Question: I have this problem which is getting the dropped images matched with the whole image on left side! so basically the issue is getting the sliced images matched with the whole image on the left.
this's the code below so far along with html page image:

HTML below:
'''
<!DOCTYPE html>
<html lang="en">
<head>
<meta charset="utf-8" />
<meta name="viewport" content="width=device-width, initial-scale=1">
<link rel="icon" href="../images/favicon_week2-1.ico" type="image/gif">
<title>week8-1</title>
<link rel="stylesheet" href="css/normalize.css">
<link rel="stylesheet" href="css/homework.css">
<link rel="stylesheet" href="css/spectrum.css">
<link rel="stylesheet" href="css/slicknav.css">
<link rel="stylesheet" href="css/jquery-ui.css">
<script src="js/week8.js"></script>
<script src="https://code.jquery.com/jquery-2.1.3.min.js"></script>
<script src="http://code.jquery.com/ui/1.10.1/jquery-ui.js"></script>
<script src="/js/jquery.slicknav.min.js"></script>
<script src="chapter06.js"></script>
</head>
<body>
<header>
<img src="images/rummage_sale_week2-1.png" class="logo" alt="Logo">
<h2>Image Puzzle</h2>
</header>
<main>
<section>
<p>Drag the blocks to make the complete image in the grid as shown below:</p>
<img src="images/FinishedImage.JPG" width="120" height= "120">
<br>
<div id="group">
<div id="twoBoxesTop">
<div id="div1" ondrop="dropIt(event)" ondragover="beingDropped(event)"></div>
<div id="div2" ondrop="dropIt(event)" ondragover="beingDropped(event)"></div>
</div>
<br>
<div id="twoBoxesBot">
<div id="div3" ondrop="dropIt(event)" ondragover="beingDropped(event)"></div>
<div id="div4" ondrop="dropIt(event)" ondragover="beingDropped(event)"></div>
</div>
</div>
<h2 id="result"></h2>
<br>
<div id="imgDiv">
<img id="drag1" src="images/rummage_sale_week2-1.png" draggable="true" ondragstart="dragIt(event)" width="100" height="100">
<br>
<img id="drag2" src="images/jpegat20012quality.jpg" draggable="true" ondragstart="dragIt(event)" width="100" height="100">
<br>
<img id="drag3" src="images/rsImage.jpg" draggable="true" ondragstart="dragIt(event)" width="100" height="100">
<br>
<img id="drag4" src="images/rsImage02.jpg" draggable="true" ondragstart="dragIt(event)" width="100" height="100">
</div>
<button type="button" class="checkPuzzle">Check Puzzle</button>
</section>
<aside>
</aside>
</main>
<footer>
<p>&copy; 2018 Bill</p>
</footer>
</body>
</html>
'''
JS:
'''
function beingDropped(ev){
ev.preventDefault();
}
function dragIt(ev) {
ev.dataTransfer.setData("text",ev.target.id);
document.getElementById("demo").innerHTML = "The square element was dragged!";
}
function dropIt(ev) {
ev.preventDefault();
var data = ev.dataTransfer.getData("text");
ev.target.appendChild(document.getElementById(data));
document.getElementById("demo").innerHTML = "The square element was dropped";
}
//still stuck with it
function checkPuzzle() {
}
'''
Thanks!
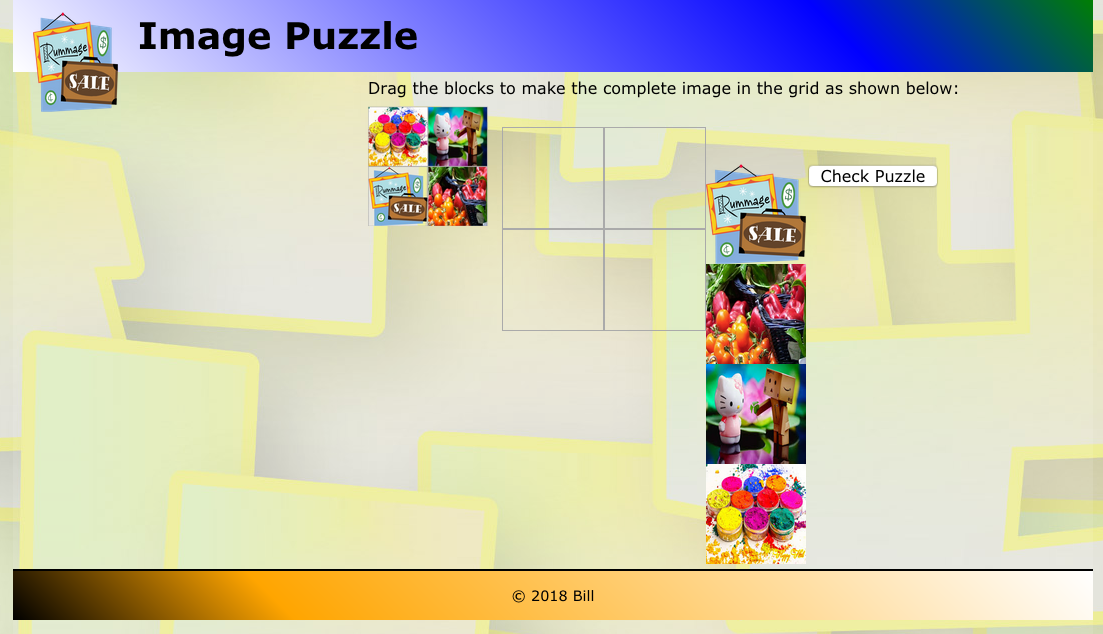
Answer: 1. You need a 2-d array to define the correct image positions
'''
var matches = [
[2, 1], // row 1
[3, 0] // row 2
];
'''
1. Every image will be assigned to a number, called index.
2. Every cell in the grid will have index number. Ex: [0,0], [0,1], [1,0], [1,1]
3. When you drop an image to a cell, you can compare the image index and the variable matches using cell index to check if it is placed in the correct position.
4. Alert user if they complete the game